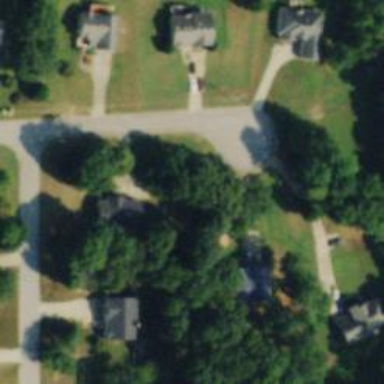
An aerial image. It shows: Driveway leading to service road.